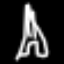
Label: The Eiffel Tower